【题型】填空题　【知识点】平面几何　【难度】medium
如图，在矩形$ABCD$中，点$E$，$F$分别在边$AB$，$AD$上，$\triangle EBC$与$\triangle EFC$关于直线$EC$对称，过点$B$作$BH \perp FC$于点$H$，交$CE$于点$K$，交$CD$于点$G$，若$\tan\angle FCB = \frac{4}{3}$，$DG = \frac{1}{2}$，则$CE$的长为\underline{\ \ \ \ \ }。

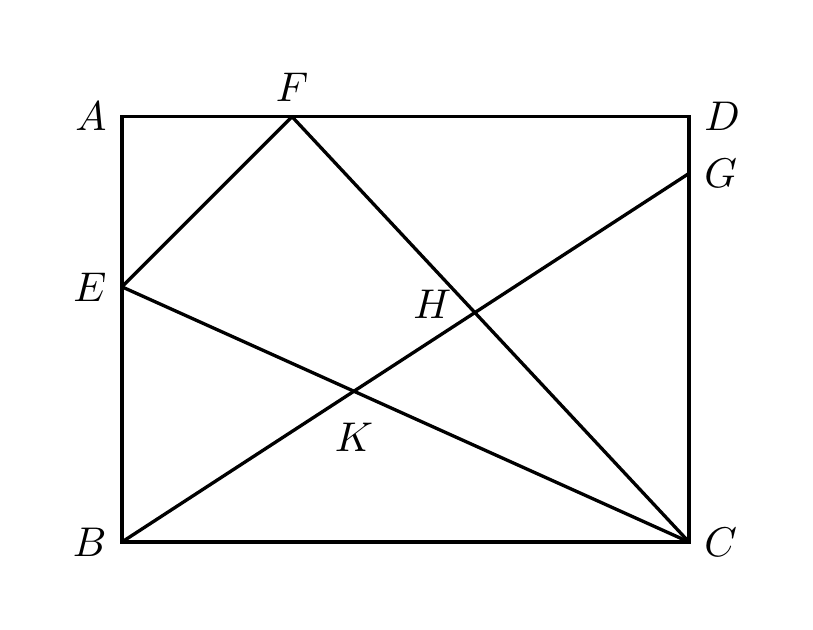
【解答】

【答案】$5\sqrt{5}$

【解析】解：$\because \triangle EBC$与$\triangle EFC$关于直线$EC$对称，
$\therefore BE = EF$，$BC = CF$，$\angle ABC = \angle CFE = 90^\circ$。

$\because AD \parallel BC$，
$\therefore \angle BCF = \angle DFC$，
$\therefore \tan\angle FCB = \tan\angle DFC = \frac{CD}{FD} = \frac{4}{3}$。

设$CD = 4x$，$FD = 3x$，
$\therefore FC = \sqrt{FD^2 + CD^2} = 5x = BC$。

$\because BH \perp FC$，
$\therefore \angle FCB + \angle GBC = 90^\circ = \angle GBC + \angle BGC$，
$\therefore \angle BGC = \angle FCB$，
$\therefore \tan\angle FCB = \tan\angle BGC = \frac{BC}{GC} = \frac{4}{3}$。

已知$DG = \frac{1}{2}$，则$GC = CD - DG = 4x - \frac{1}{2}$，
$\therefore \frac{5x}{4x - \frac{1}{2}} = \frac{4}{3}$，
解得$x = 2$，经检验$x = 2$是原方程的解。

$\therefore BC = FC = 10$，$DF = 6$，$CD = 8 = AB$，
$\therefore AF = AD - FD = BC - FD = 10 - 6 = 4$。

$\because \angle AFE + \angle DFC = 90^\circ = \angle AFE + \angle AEF$，
$\therefore \angle AEF = \angle DFC$，
$\therefore \tan\angle AEF = \tan\angle DFC = \frac{AF}{AE} = \frac{4}{3}$，
$\therefore AE = 3$，
$\therefore BE = AB - AE = 8 - 3 = 5$。

在$\text{Rt} \triangle BCE$中，
$CE = \sqrt{BE^2 + BC^2} = \sqrt{5^2 + 10^2} = 5\sqrt{5}$。

故答案为：$5\sqrt{5}$。